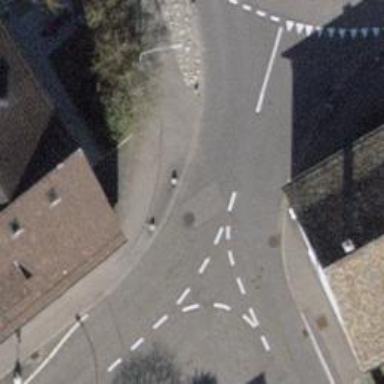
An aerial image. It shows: Unmarked road crossing.